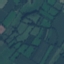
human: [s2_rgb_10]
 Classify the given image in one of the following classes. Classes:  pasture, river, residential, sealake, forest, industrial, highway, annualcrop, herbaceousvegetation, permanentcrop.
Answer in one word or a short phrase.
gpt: Pasture